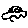
Label: car